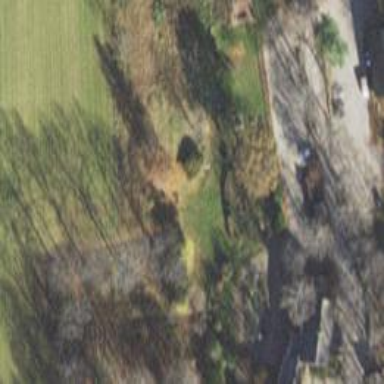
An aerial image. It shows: Garden that is leisure land.